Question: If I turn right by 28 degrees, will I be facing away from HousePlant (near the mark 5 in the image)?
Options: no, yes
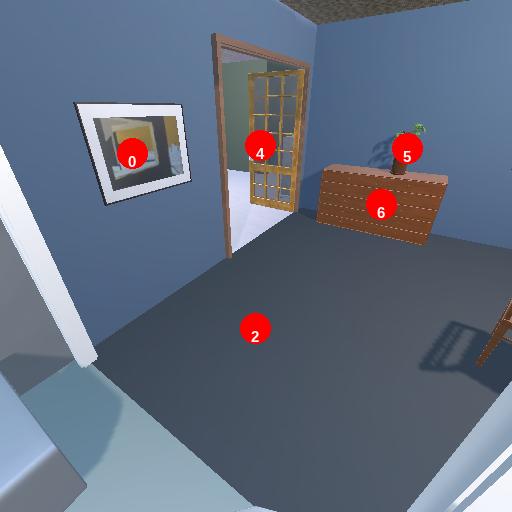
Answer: no